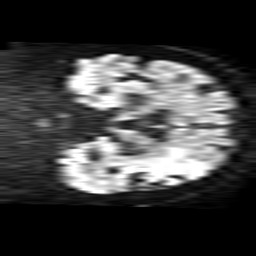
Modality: TRACE
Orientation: coronal
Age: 66
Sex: male
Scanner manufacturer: philips
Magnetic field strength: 1.5 T
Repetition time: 3.786 s
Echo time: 0.09565 s